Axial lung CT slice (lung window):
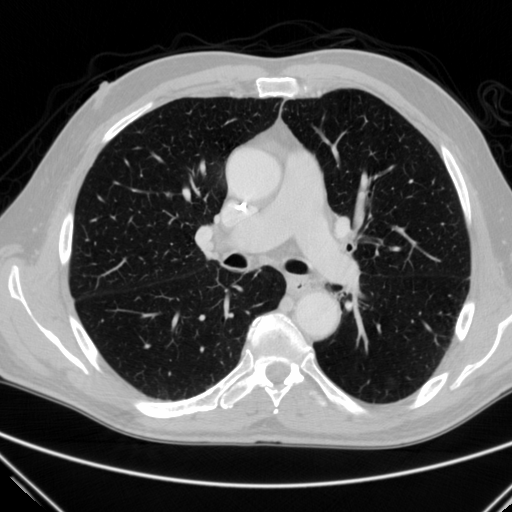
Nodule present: no